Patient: sex M, age 44
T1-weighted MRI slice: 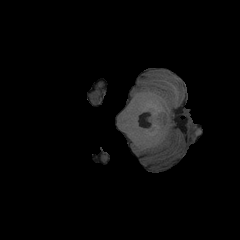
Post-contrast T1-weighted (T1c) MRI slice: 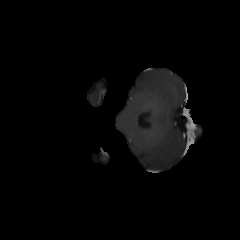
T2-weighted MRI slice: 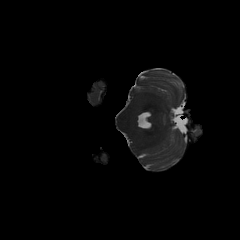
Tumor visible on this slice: no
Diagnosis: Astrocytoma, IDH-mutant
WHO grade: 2